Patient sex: M
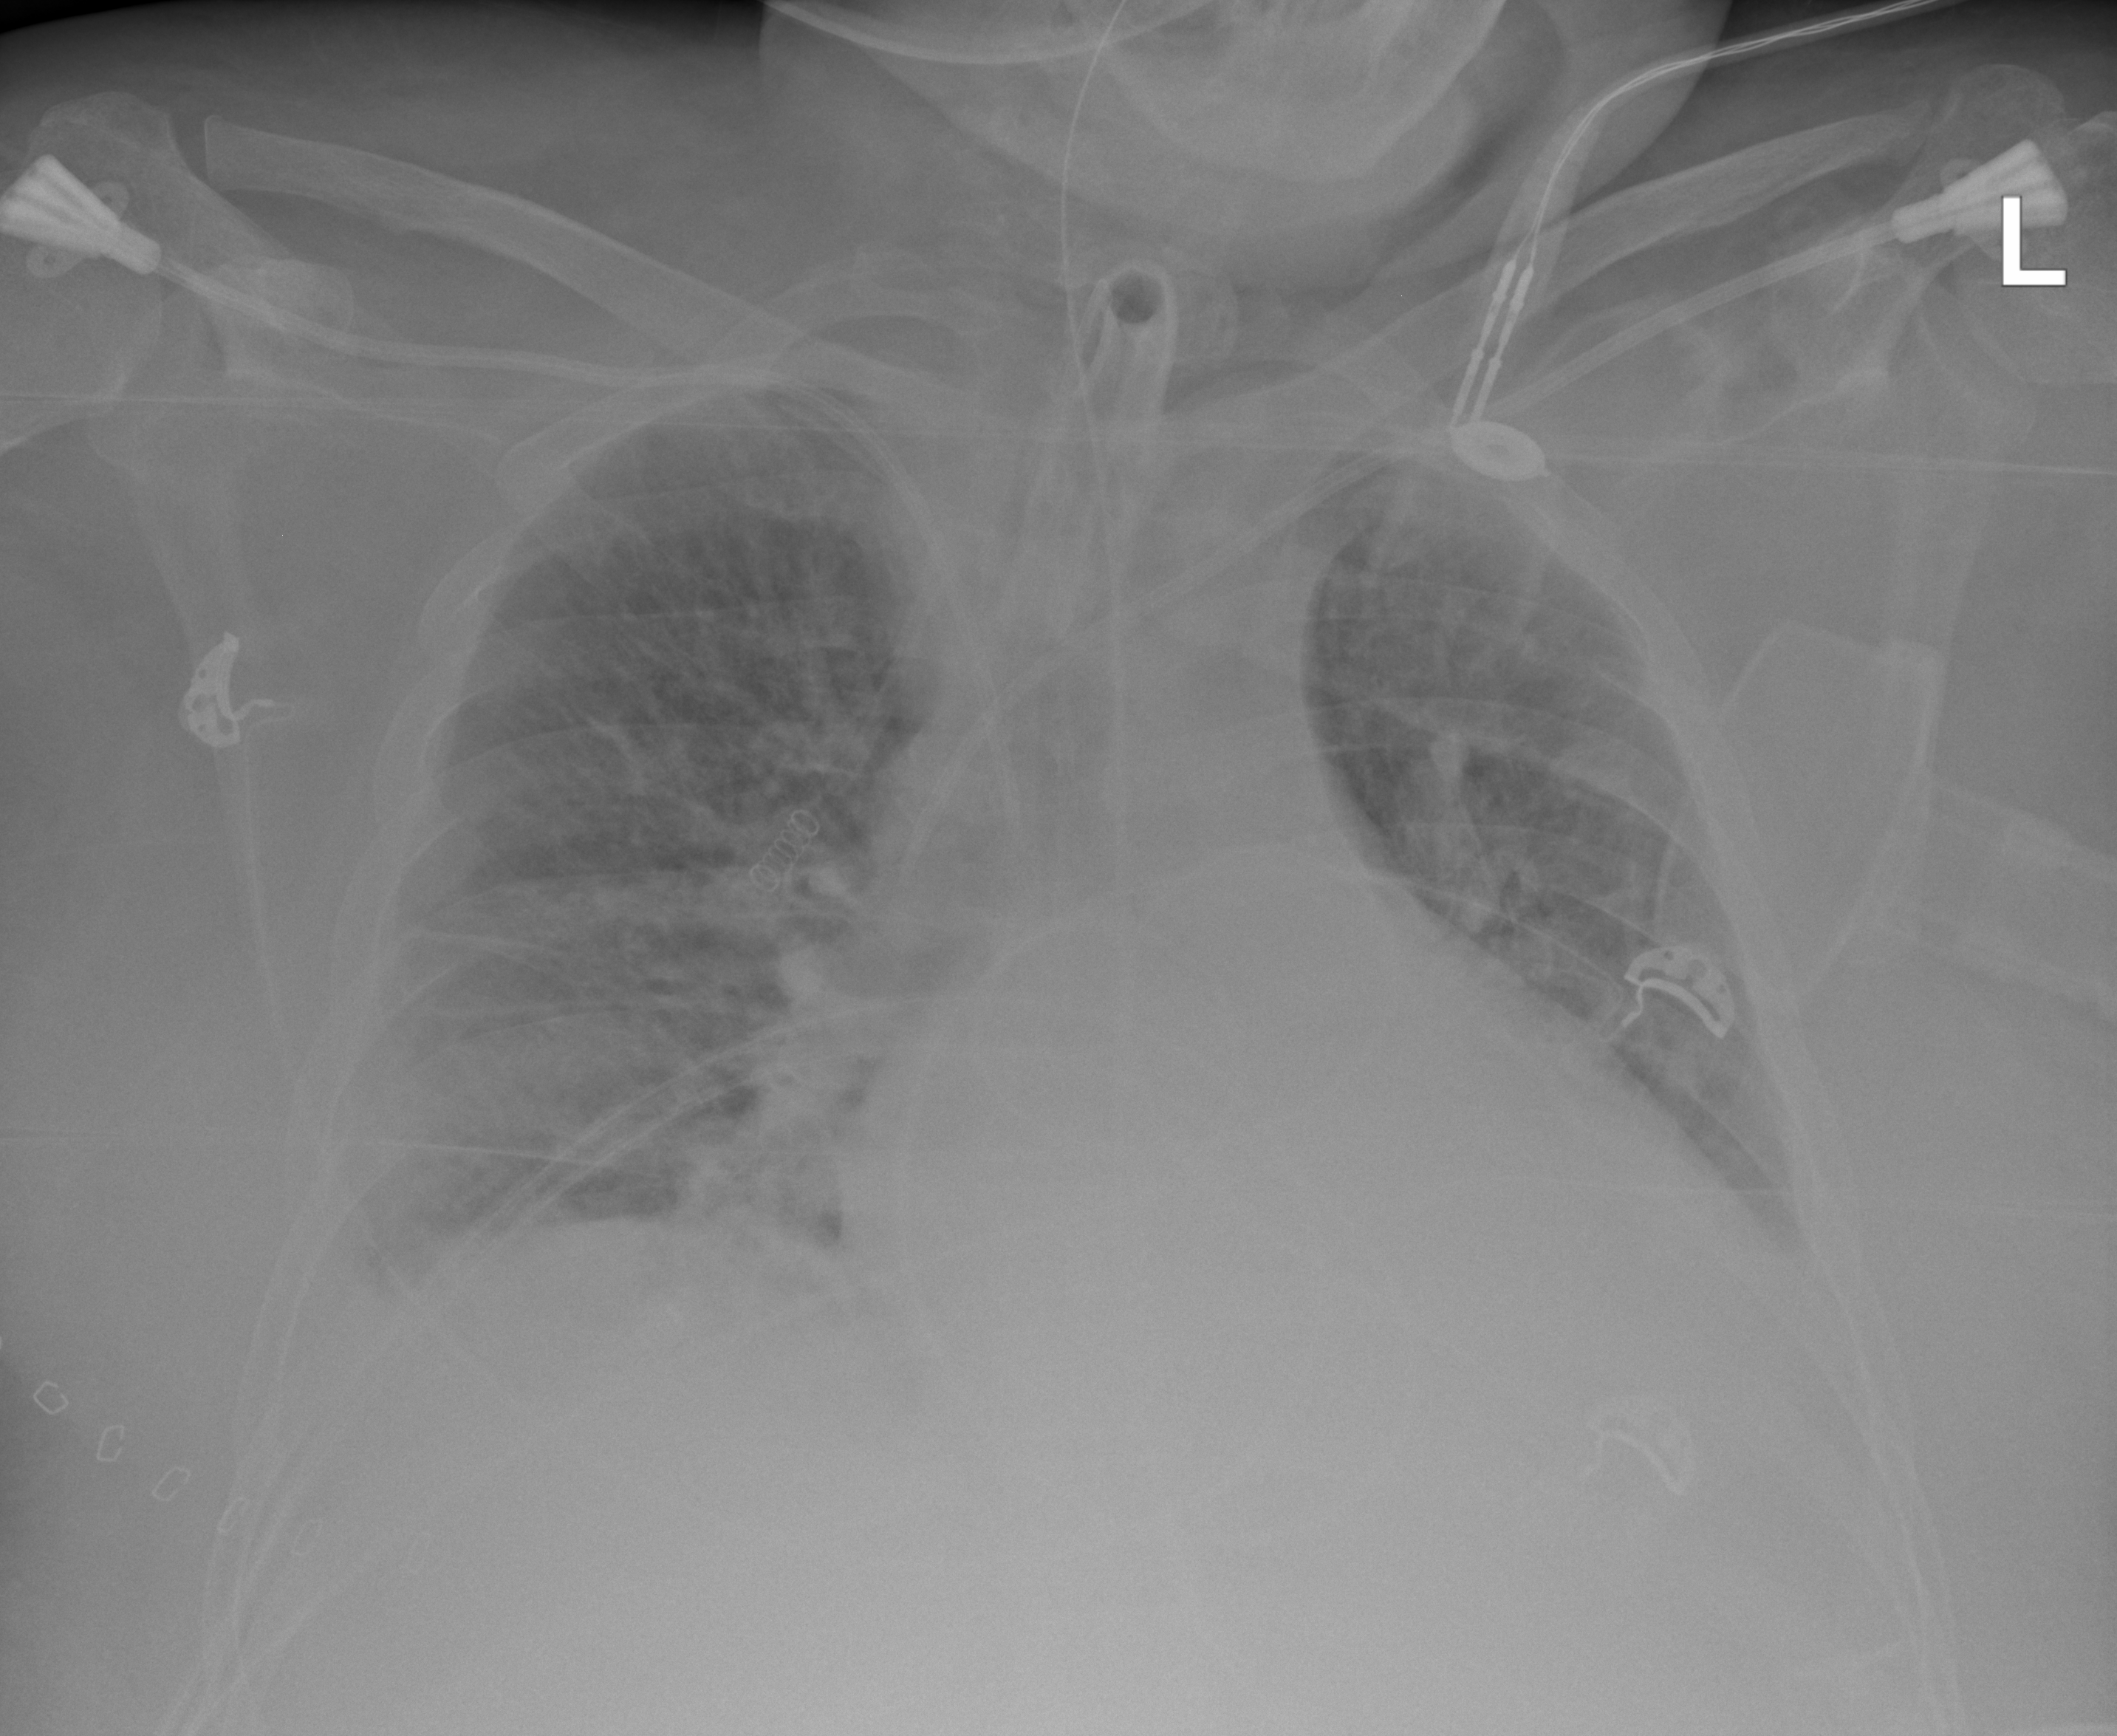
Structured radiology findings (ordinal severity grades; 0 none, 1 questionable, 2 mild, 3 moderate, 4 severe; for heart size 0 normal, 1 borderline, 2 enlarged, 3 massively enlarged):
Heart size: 2
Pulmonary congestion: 2
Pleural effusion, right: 2
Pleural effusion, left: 2
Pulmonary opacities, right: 2
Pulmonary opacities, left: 0
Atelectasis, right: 2
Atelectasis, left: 2